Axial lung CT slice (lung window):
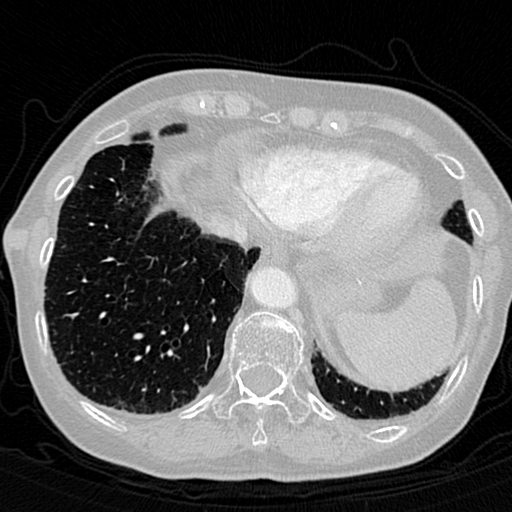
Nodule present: no